Question: I am using Jquery DataTables and jEditable. I have a correct JSON response as follows:
'''
[{"country_id":"18","country":"Aruba","country_enabled":"1"},{"country_id":"19","country":"Afghanistan","country_enabled":null},{"country_id":"22","country":"Angola","country_enabled":"1"},{"country_id":"23","country":"Anguilla","country_enabled":null},{"country_id":"24","country":"Aland Islands","country_enabled":null},{"country_id":"25","country":"Albania","country_enabled":null},{"country_id":"26","country":"Andorra","country_enabled":null},{"country_id":"27","country":"United Arab Emirates","country_enabled":null},{"country_id":"29","country":"Argentina","country_enabled":null},{"country_id":"30","country":"Armenia","country_enabled":null},{"country_id":"31","country":"American Samoa","country_enabled":null},{"country_id":"32","country":"Antarctica","country_enabled":null},{"country_id":"33","country":"French Southern Territories","country_enabled":null},{"country_id":"34","country":"Antigua and Barbuda","country_enabled":null},{"country_id":"35","country":"Australia","country_enabled":null},{"country_id":"36","country":"Austria","country_enabled":null},{"country_id":"37","country":"Azerbaijan","country_enabled":null},{"country_id":"38","country":"Burundi","country_enabled":null},{"country_id":"39","country":"Belgium","country_enabled":null},{"country_id":"40","country":"Benin","country_enabled":null},{"country_id":"41","country":"Bonaire, Sint Eustatius and Saba","country_enabled":null},{"country_id":"42","country":"Burkina Faso","country_enabled":null},{"country_id":"43","country":"Bangladesh","country_enabled":null},{"country_id":"44","country":"Bulgaria","country_enabled":null},{"country_id":"45","country":"zoo","country_enabled":null},{"country_id":"46","country":"Xylaphone","country_enabled":null}]
'''
The above is taken from Chrome's developer tools and from the XHR window and, therefore, I know the response looks correct and the data is being received.
Here is my HTML to display the data:
'''
<div class="content">
<div id="pad-wrapper" class="form-page">
<div class="row">
<div class="col-md-12">
<h2>List of Countries</h2>
</div>
<div class="bs-example">
</br>
<form>
<div align = "left">
<button type="button" class="btn btn-success" onclick="window.location='<?php echo site_url("admin/country_add");?>'">
<span class="glyphicon glyphicon-plus" aria-hidden="true"></span> Add Country
</button>
<button type="button" class="btn btn-danger" onclick="window.location='<?php echo site_url("admin/country_delete");?>'">
<span class="glyphicon glyphicon-minus" aria-hidden="true"></span> Delete Countries
</button>
</div>
<!-- start table listing -->
<table id="myDataTable">
<thead>
<tr>
<th>country_id</th>
<th>country</th>
<th>country_enabled</th>
</thead>
<tbody>
</tbody>
</table>
<button id="btnAddNewRow">Add</button>
<button id="btnDeleteRow">Delete</button>
</div>
</div>
</div>
'''
The datatable appears in the view but just says, "loading..." and no data is ever displayed.
I have renamed the column headers the same as my database but it still does not display the data.
There is an error in the console as follows:

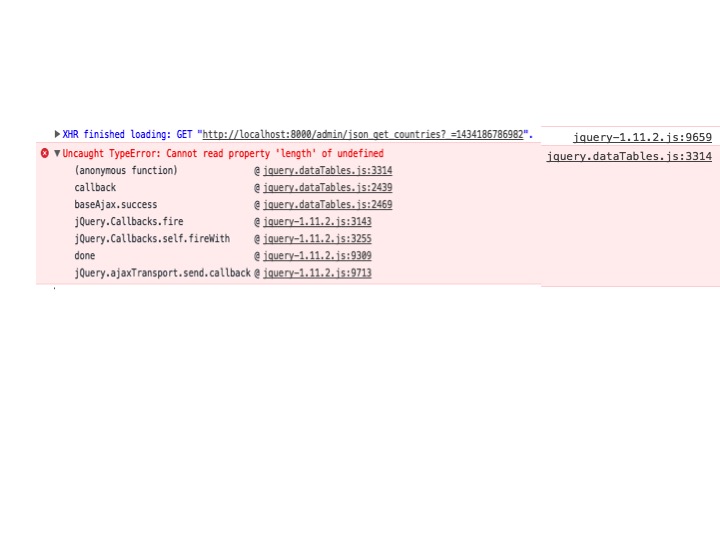
Answer: In the client-side processing mode data provided via Ajax should have the following structure, see <URL> option for more details.
'''
{
"data": [
// row 1 data source,
// row 2 data source,
// etc
]
}
'''
The solution is to correct your JSON data to look like:
'''
{
"data": [
{"country_id":"18","country":"Aruba","country_enabled":"1"}
]
}
'''
Alternative solution is to set <URL> to empty string to indicate that you're returning plain array, see the sample code below:
'''
$('#example').dataTable({
"ajax": {
"url": "data.json",
"dataSrc": ""
}
});
'''